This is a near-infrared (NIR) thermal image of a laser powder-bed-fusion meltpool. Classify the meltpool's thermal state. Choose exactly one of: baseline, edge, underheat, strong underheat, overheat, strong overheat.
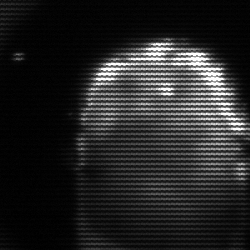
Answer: baseline